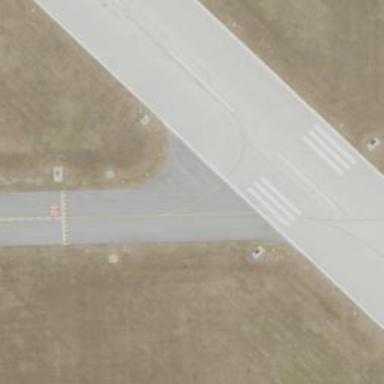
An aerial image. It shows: Image of taxiway at airport.